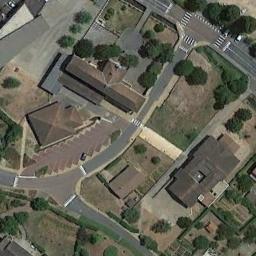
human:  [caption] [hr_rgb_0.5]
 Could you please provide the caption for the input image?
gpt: The medium residential area has some trees and houses and some roads go through the medium residential area .

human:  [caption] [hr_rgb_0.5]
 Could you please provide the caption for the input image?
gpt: There are many buildings of different shapes and sizes in medium residential area .

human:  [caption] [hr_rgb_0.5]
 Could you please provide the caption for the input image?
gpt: The medium residential is on the grass next to some trees and road .

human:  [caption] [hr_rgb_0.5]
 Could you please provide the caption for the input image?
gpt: The houses in the medium - sized residential area are arranged in an orderly fashion .

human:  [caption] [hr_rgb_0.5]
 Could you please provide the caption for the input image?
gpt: There are some brown buildings on yellow lawns on the medium residential area .